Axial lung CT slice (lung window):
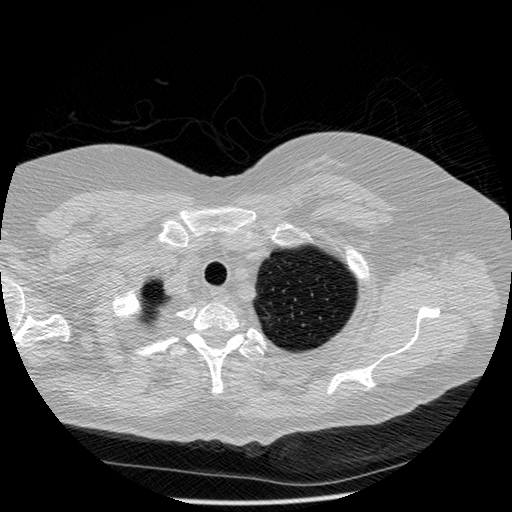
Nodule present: no